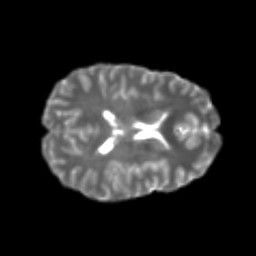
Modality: T2w
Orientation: axial
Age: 22
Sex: female
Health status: healthy
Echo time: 0.074 s